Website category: movie
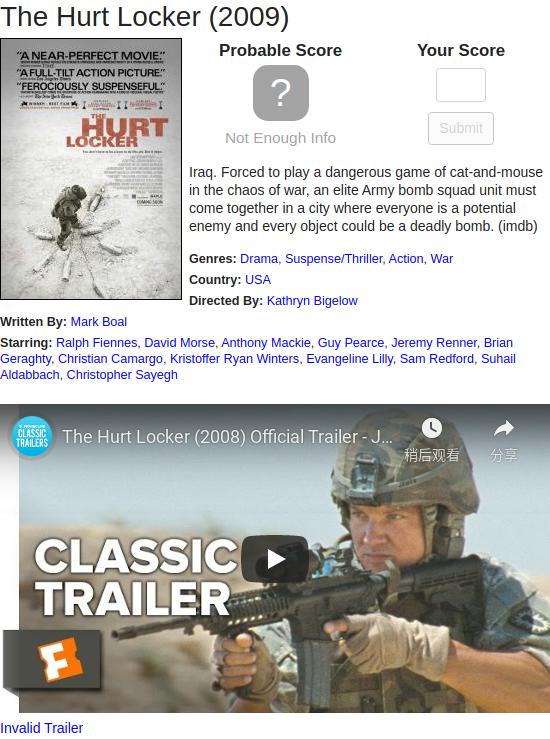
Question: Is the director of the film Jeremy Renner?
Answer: no

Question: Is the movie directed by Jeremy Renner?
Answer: no

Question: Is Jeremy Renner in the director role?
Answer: no

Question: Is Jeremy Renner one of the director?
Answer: no

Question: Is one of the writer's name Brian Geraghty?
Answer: no

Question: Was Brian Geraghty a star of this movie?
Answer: yes

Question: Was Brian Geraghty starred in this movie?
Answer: yes

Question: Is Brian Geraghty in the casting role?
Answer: yes

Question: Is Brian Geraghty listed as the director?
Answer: no

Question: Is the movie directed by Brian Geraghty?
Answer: no

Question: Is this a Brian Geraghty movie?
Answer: no

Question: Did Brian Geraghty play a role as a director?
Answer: no

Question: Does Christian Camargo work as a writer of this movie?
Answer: no

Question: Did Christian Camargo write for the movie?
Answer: no

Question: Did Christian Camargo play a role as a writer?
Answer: no

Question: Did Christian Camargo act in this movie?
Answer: yes

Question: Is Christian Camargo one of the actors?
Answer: yes

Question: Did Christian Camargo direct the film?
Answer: no

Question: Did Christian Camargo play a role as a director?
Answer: no

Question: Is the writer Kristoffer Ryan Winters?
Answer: no

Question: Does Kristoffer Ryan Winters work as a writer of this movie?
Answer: no

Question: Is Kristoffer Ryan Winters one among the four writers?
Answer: no

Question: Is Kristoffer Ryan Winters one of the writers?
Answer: no

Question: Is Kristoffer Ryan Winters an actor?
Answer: yes

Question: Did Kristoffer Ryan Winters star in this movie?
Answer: yes

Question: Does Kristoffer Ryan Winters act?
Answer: yes

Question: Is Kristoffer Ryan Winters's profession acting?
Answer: yes

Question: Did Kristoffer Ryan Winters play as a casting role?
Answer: yes

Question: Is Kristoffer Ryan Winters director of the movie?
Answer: no

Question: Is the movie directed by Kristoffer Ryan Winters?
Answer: no

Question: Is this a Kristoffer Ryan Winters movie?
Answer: no

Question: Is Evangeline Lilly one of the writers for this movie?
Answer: no

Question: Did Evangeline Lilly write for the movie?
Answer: no

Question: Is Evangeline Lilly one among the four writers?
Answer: no

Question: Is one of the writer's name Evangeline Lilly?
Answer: no

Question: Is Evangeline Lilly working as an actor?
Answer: yes

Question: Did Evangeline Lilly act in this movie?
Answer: yes

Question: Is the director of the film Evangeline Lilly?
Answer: no

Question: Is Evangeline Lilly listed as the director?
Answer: no

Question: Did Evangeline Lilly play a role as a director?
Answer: no

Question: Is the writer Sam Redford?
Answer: no

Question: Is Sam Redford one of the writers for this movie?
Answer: no

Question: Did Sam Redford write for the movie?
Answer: no

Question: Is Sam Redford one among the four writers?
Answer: no

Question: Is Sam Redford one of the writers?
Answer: no

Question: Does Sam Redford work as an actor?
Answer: yes

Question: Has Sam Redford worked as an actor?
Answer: yes

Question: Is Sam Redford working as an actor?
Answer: yes

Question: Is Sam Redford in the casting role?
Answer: yes

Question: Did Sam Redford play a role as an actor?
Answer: yes

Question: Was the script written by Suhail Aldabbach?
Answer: no

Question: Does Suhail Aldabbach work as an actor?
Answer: yes

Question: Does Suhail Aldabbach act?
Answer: yes

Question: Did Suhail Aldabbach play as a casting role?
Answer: yes

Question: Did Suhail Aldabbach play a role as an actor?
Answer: yes

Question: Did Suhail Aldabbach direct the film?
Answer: no

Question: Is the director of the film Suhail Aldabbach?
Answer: no

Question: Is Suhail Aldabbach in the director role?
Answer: no

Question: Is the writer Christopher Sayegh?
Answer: no

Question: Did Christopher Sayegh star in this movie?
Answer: yes

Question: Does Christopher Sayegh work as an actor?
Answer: yes

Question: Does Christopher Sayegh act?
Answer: yes

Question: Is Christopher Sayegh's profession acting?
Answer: yes

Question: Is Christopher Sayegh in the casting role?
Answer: yes